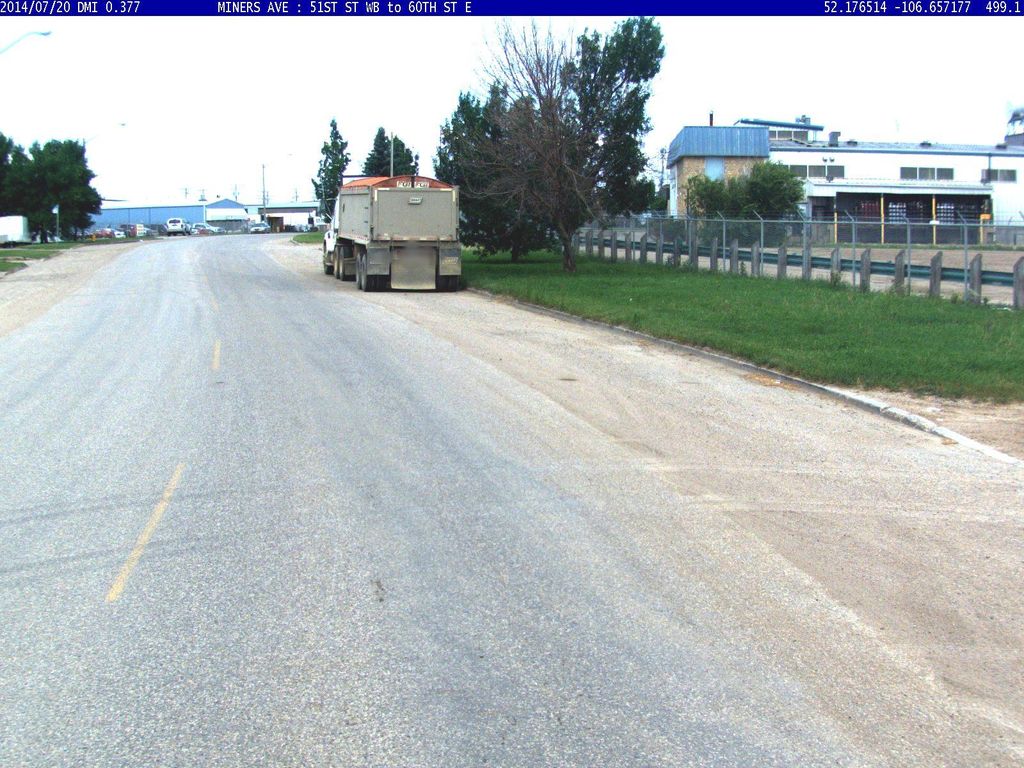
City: saskatoon